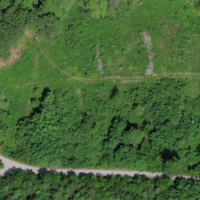
EUNIS habitat code: 41
Species observed at this site:
Sorbus aucuparia